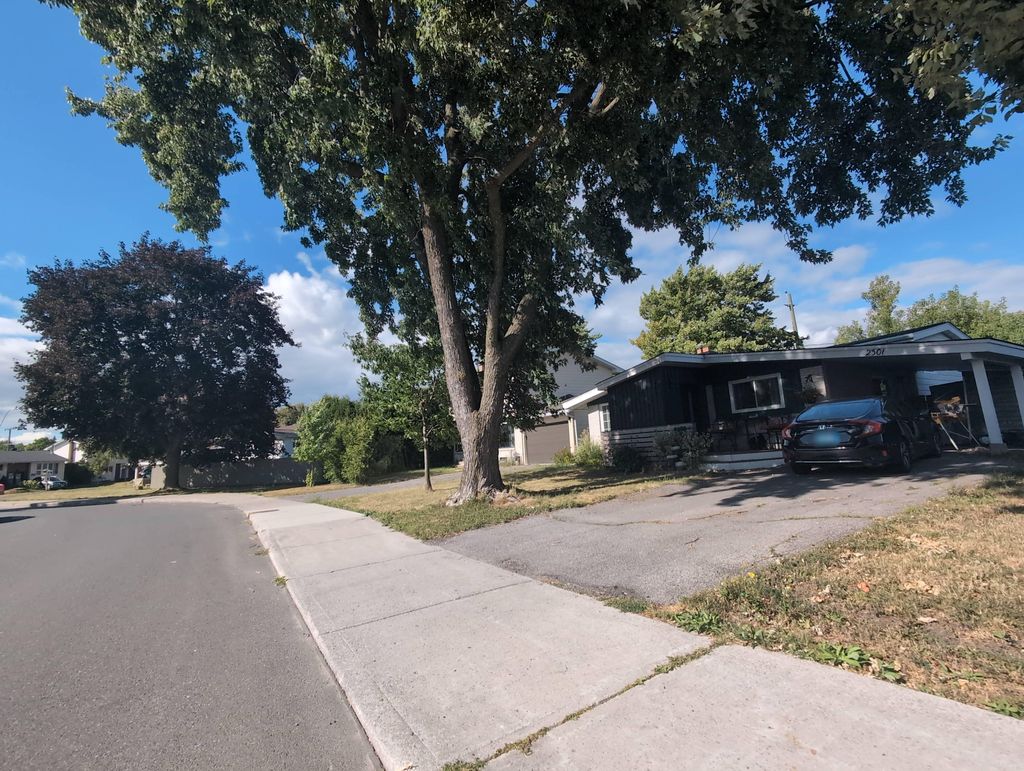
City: ottawa-gatineau